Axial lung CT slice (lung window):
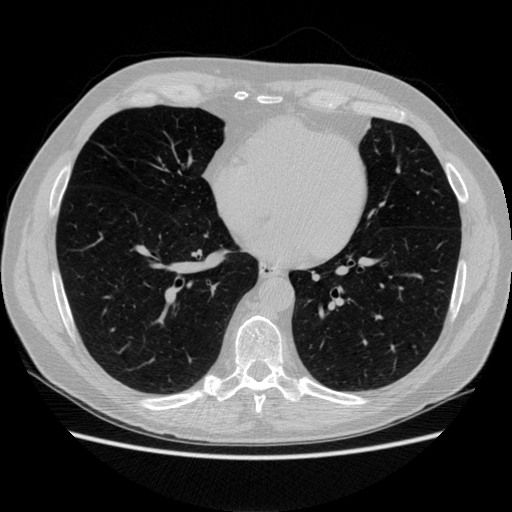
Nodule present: yes
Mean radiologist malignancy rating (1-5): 2.667